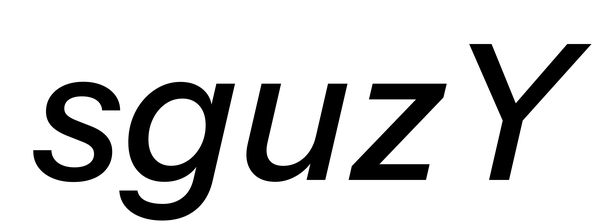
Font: InstrumentSans-Italic_Medium_Italic